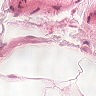
Metastatic tissue present: no